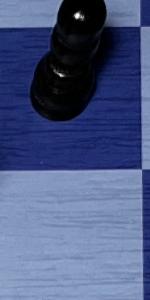
Label: Empty